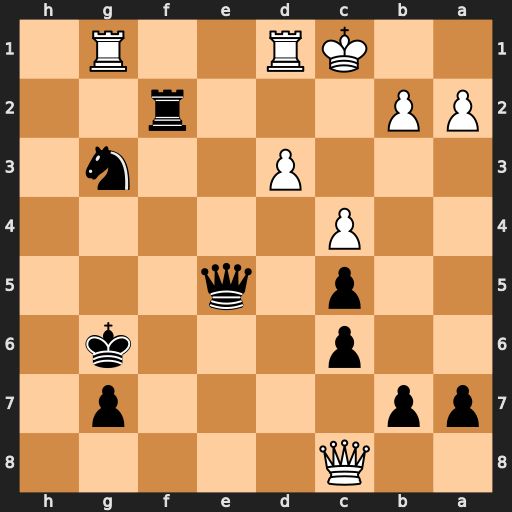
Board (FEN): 2Q5/pp4p1/2p3k1/2p1q3/2P5/3P2n1/PP3r2/2KR2R1
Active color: b
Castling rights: -
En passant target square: -
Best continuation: Qxb2#